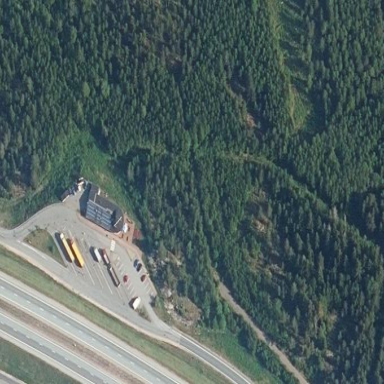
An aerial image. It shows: Rest area along the road.